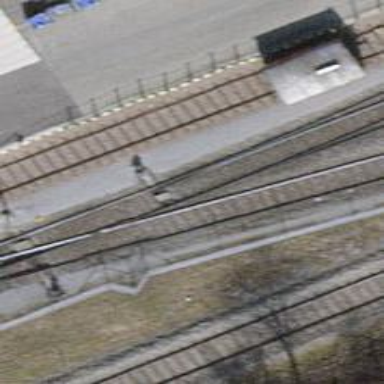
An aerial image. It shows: Railway switch.